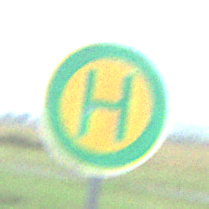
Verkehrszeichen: Haltestelle
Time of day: Midday
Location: Outdoor (Suburban)
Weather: Overcast
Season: NotSpecified
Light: Natural